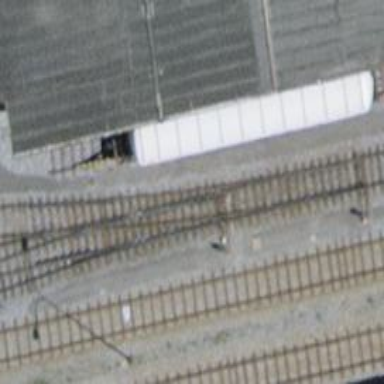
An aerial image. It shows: Railway switch.